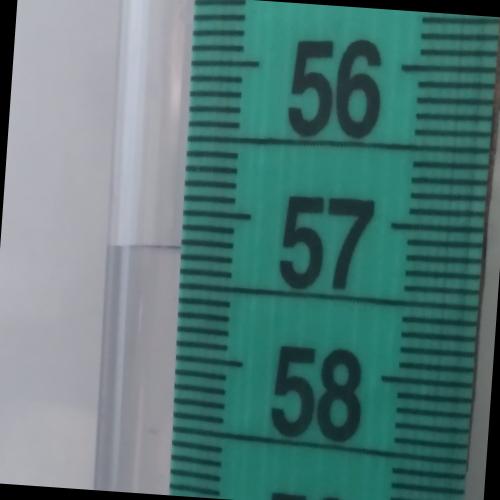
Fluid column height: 57.2 cm